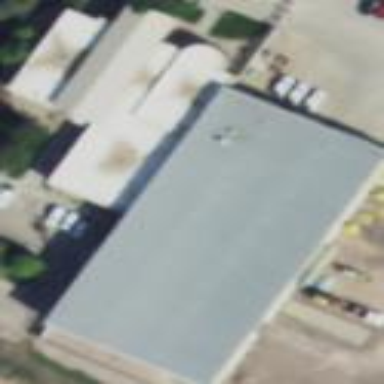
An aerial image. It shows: Industrial building.